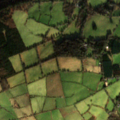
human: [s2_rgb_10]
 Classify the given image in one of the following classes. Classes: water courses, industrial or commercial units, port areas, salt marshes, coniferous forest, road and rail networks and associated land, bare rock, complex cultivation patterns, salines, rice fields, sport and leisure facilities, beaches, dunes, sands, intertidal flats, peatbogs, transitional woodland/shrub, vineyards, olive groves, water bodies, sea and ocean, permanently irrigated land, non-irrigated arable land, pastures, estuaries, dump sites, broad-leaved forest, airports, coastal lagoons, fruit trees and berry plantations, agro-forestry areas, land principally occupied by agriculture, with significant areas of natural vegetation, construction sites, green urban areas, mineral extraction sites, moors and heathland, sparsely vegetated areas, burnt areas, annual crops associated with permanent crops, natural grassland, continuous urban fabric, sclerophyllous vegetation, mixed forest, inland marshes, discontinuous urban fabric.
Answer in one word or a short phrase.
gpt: pastures, land principally occupied by agriculture, with significant areas of natural vegetation, coniferous forest, peatbogs